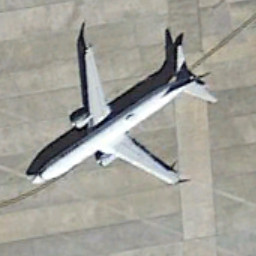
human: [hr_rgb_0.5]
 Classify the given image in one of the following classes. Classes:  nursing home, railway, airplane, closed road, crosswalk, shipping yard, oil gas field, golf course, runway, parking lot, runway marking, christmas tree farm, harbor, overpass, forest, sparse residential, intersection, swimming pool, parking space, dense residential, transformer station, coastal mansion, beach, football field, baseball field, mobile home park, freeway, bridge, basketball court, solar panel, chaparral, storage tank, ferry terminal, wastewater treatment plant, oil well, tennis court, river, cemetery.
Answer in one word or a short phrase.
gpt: airplane